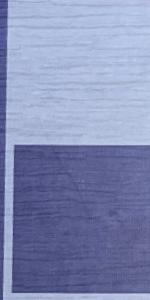
Label: Empty